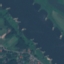
Land use / land cover: River